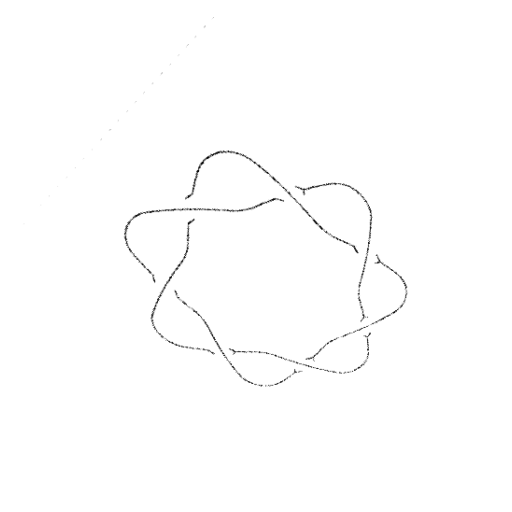
Crossing number: 7